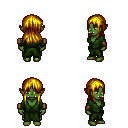
a pixel art fantasy rpg character, female body template, orc, green skin, green robe, metal pants, blonde unkempt hairstyle, leather bracers, four views (front, back, left, right), 2x2 character sprite sheet, small pixel art, hard edges, no anti-aliasing